Field crop: tomato
Growth stage: 2
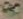
Species: solanum